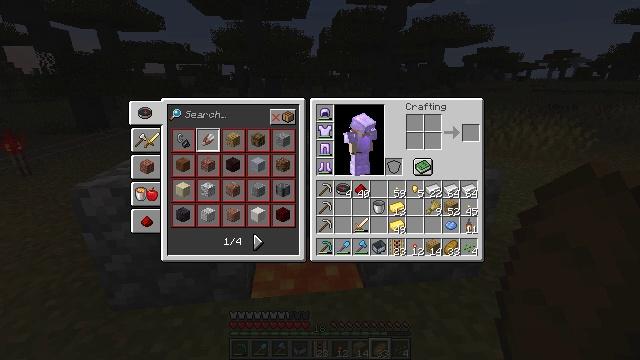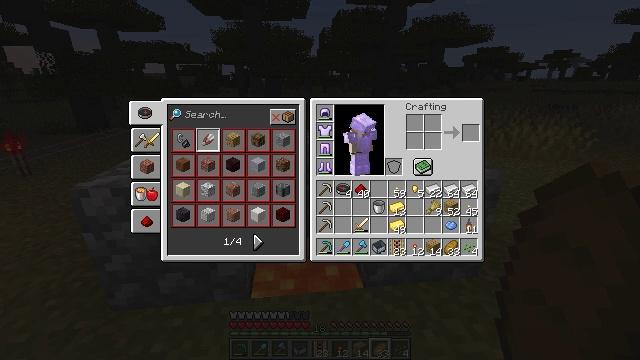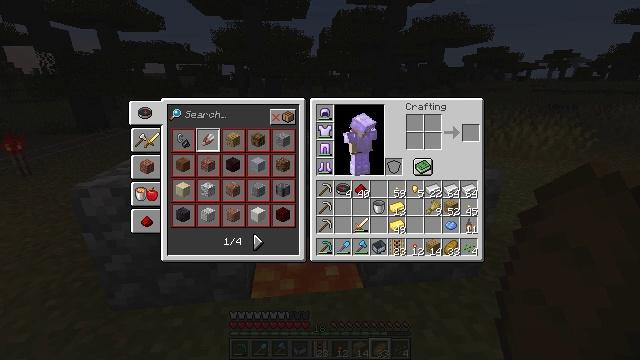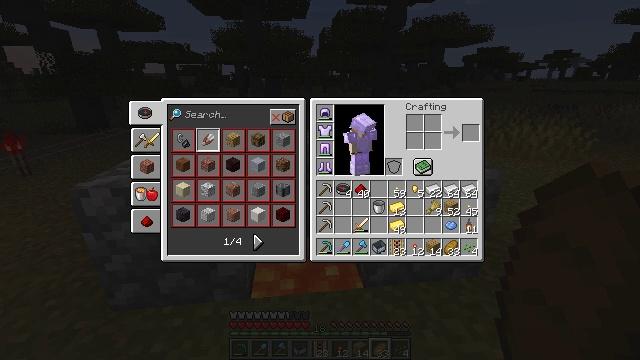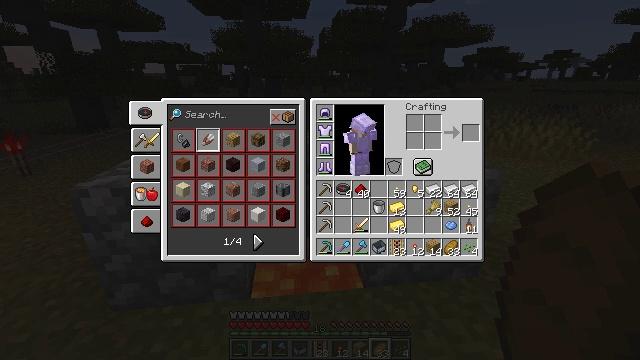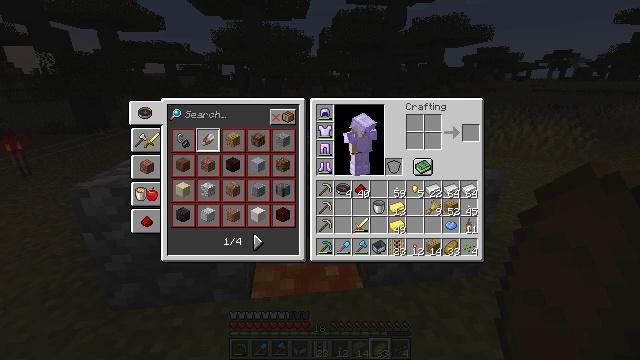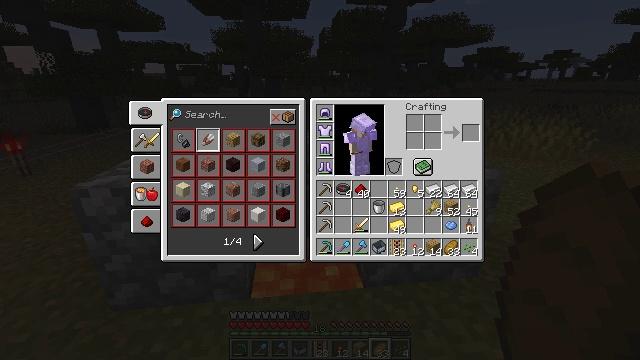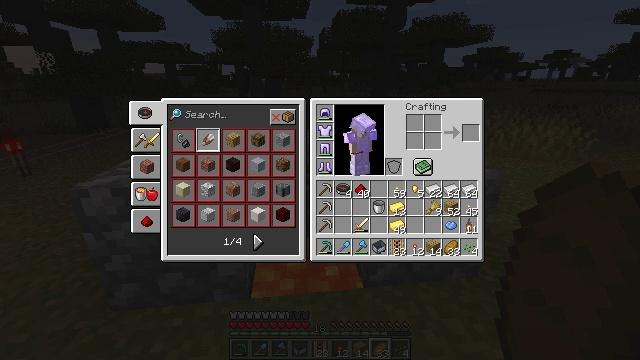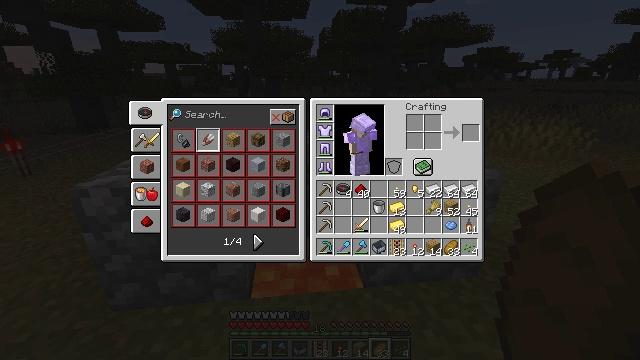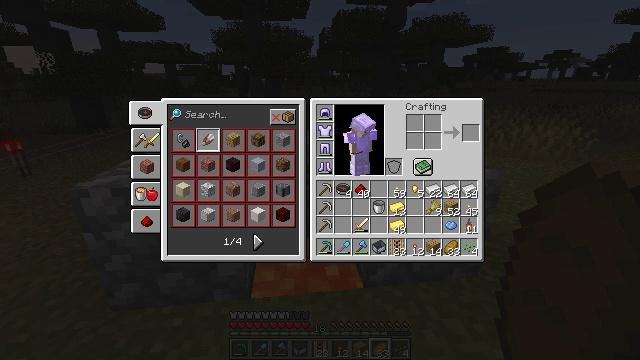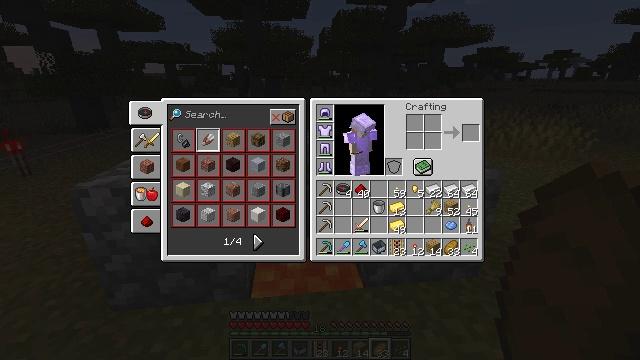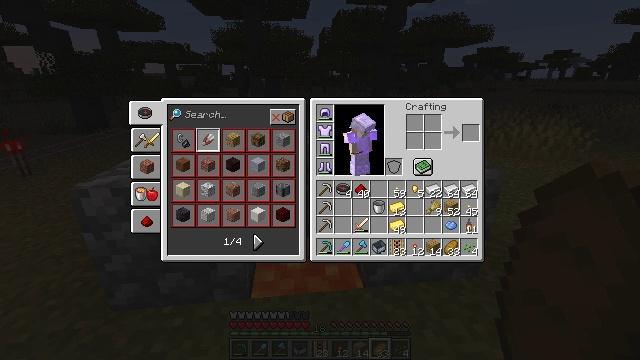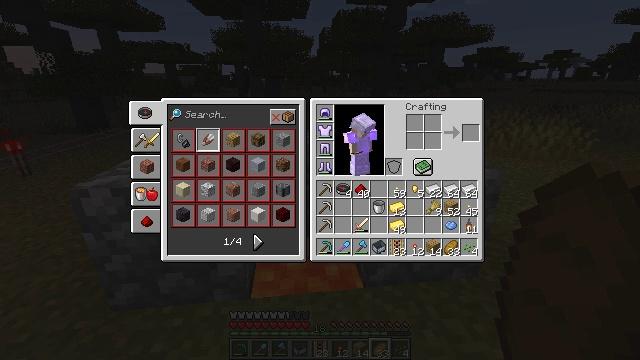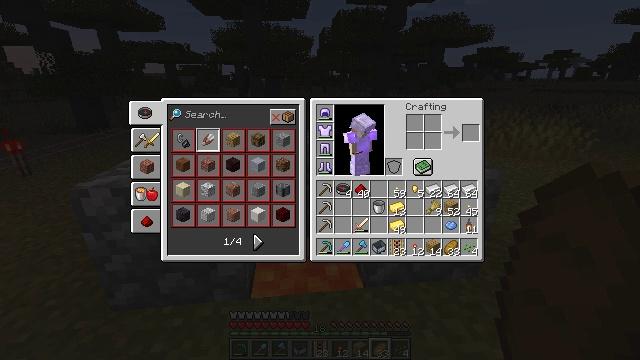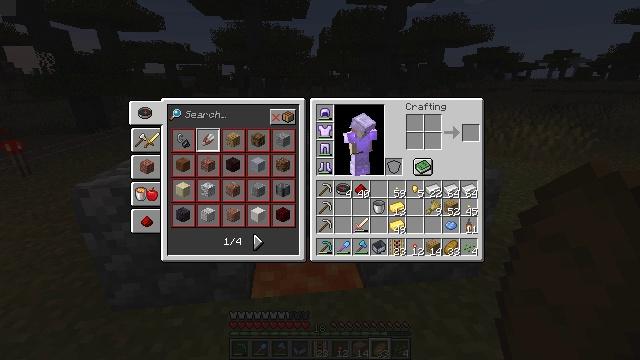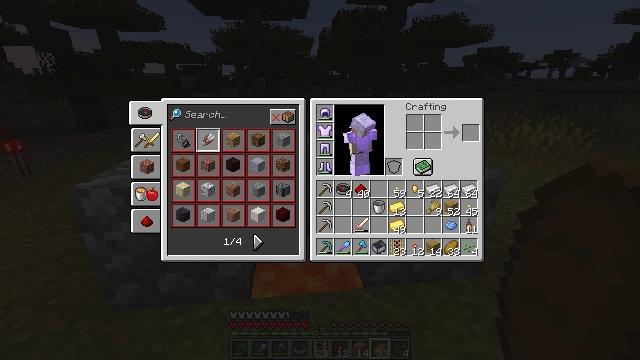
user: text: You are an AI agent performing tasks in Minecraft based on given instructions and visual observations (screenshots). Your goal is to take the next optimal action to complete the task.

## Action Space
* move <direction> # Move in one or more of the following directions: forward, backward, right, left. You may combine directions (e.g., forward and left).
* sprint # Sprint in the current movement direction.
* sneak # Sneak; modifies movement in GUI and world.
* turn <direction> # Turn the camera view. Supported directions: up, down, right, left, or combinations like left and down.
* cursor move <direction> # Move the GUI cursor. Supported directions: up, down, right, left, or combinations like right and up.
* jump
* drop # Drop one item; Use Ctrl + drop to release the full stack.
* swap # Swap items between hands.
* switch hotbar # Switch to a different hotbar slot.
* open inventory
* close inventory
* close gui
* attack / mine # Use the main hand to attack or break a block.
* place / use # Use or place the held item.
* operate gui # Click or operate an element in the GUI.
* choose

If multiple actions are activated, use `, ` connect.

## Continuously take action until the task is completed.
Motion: motion action
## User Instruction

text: Drop a lantern.
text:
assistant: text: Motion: no_op
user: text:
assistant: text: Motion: no_op
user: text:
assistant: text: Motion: no_op
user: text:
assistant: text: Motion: no_op
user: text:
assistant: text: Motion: no_op
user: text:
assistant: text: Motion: no_op
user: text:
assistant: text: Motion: no_op
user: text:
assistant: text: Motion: no_op
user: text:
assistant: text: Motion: no_op
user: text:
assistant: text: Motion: no_op
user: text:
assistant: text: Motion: no_op
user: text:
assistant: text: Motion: no_op
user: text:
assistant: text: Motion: no_op
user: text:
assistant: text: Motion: no_op
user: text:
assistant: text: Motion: no_op
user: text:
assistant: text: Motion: no_op
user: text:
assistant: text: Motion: no_op
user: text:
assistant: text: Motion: no_op
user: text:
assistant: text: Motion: no_op
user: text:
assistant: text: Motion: no_op
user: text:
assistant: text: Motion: no_op
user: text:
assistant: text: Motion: no_op
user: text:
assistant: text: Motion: no_op
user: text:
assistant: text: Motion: no_op
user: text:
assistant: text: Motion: no_op
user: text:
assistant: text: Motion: no_op
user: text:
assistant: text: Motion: no_op
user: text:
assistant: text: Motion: no_op
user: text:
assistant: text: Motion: no_op
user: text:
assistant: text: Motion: no_op